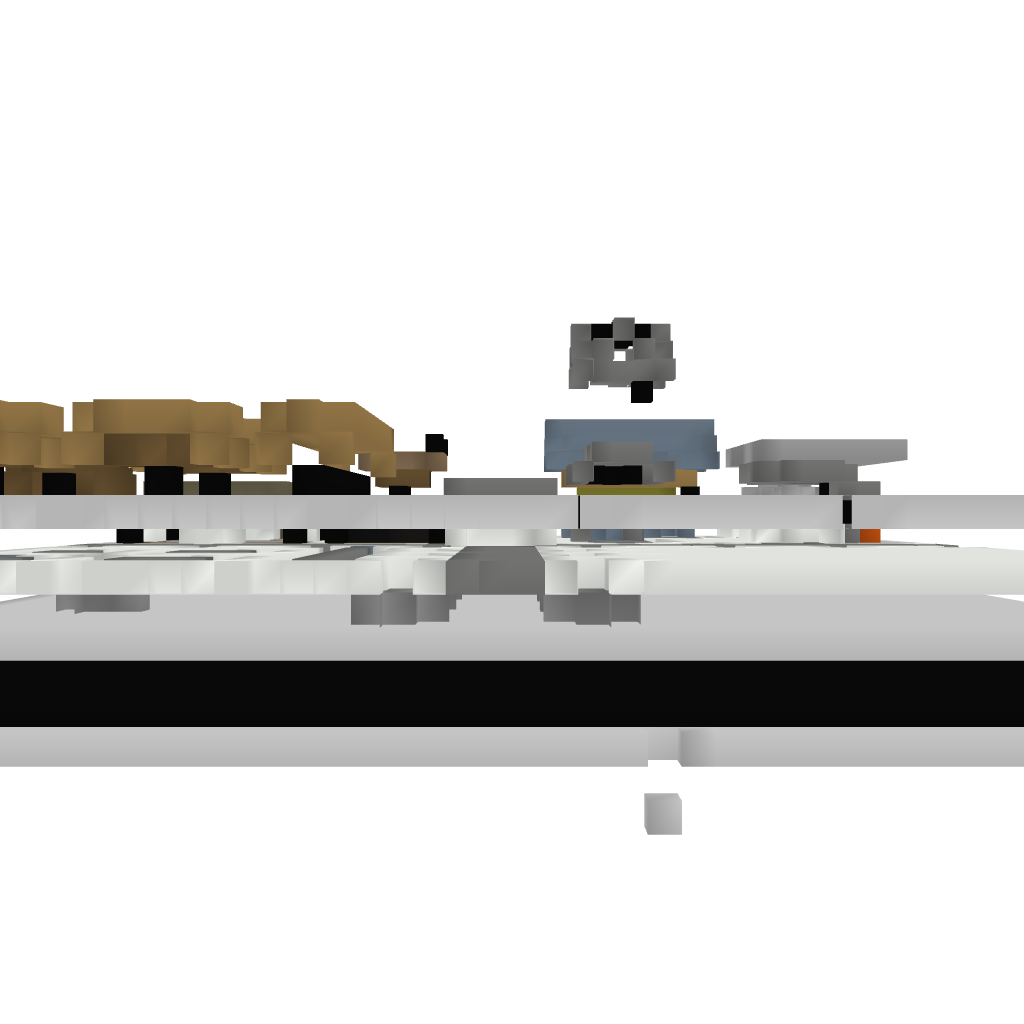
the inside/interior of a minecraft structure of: Floating city